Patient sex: M
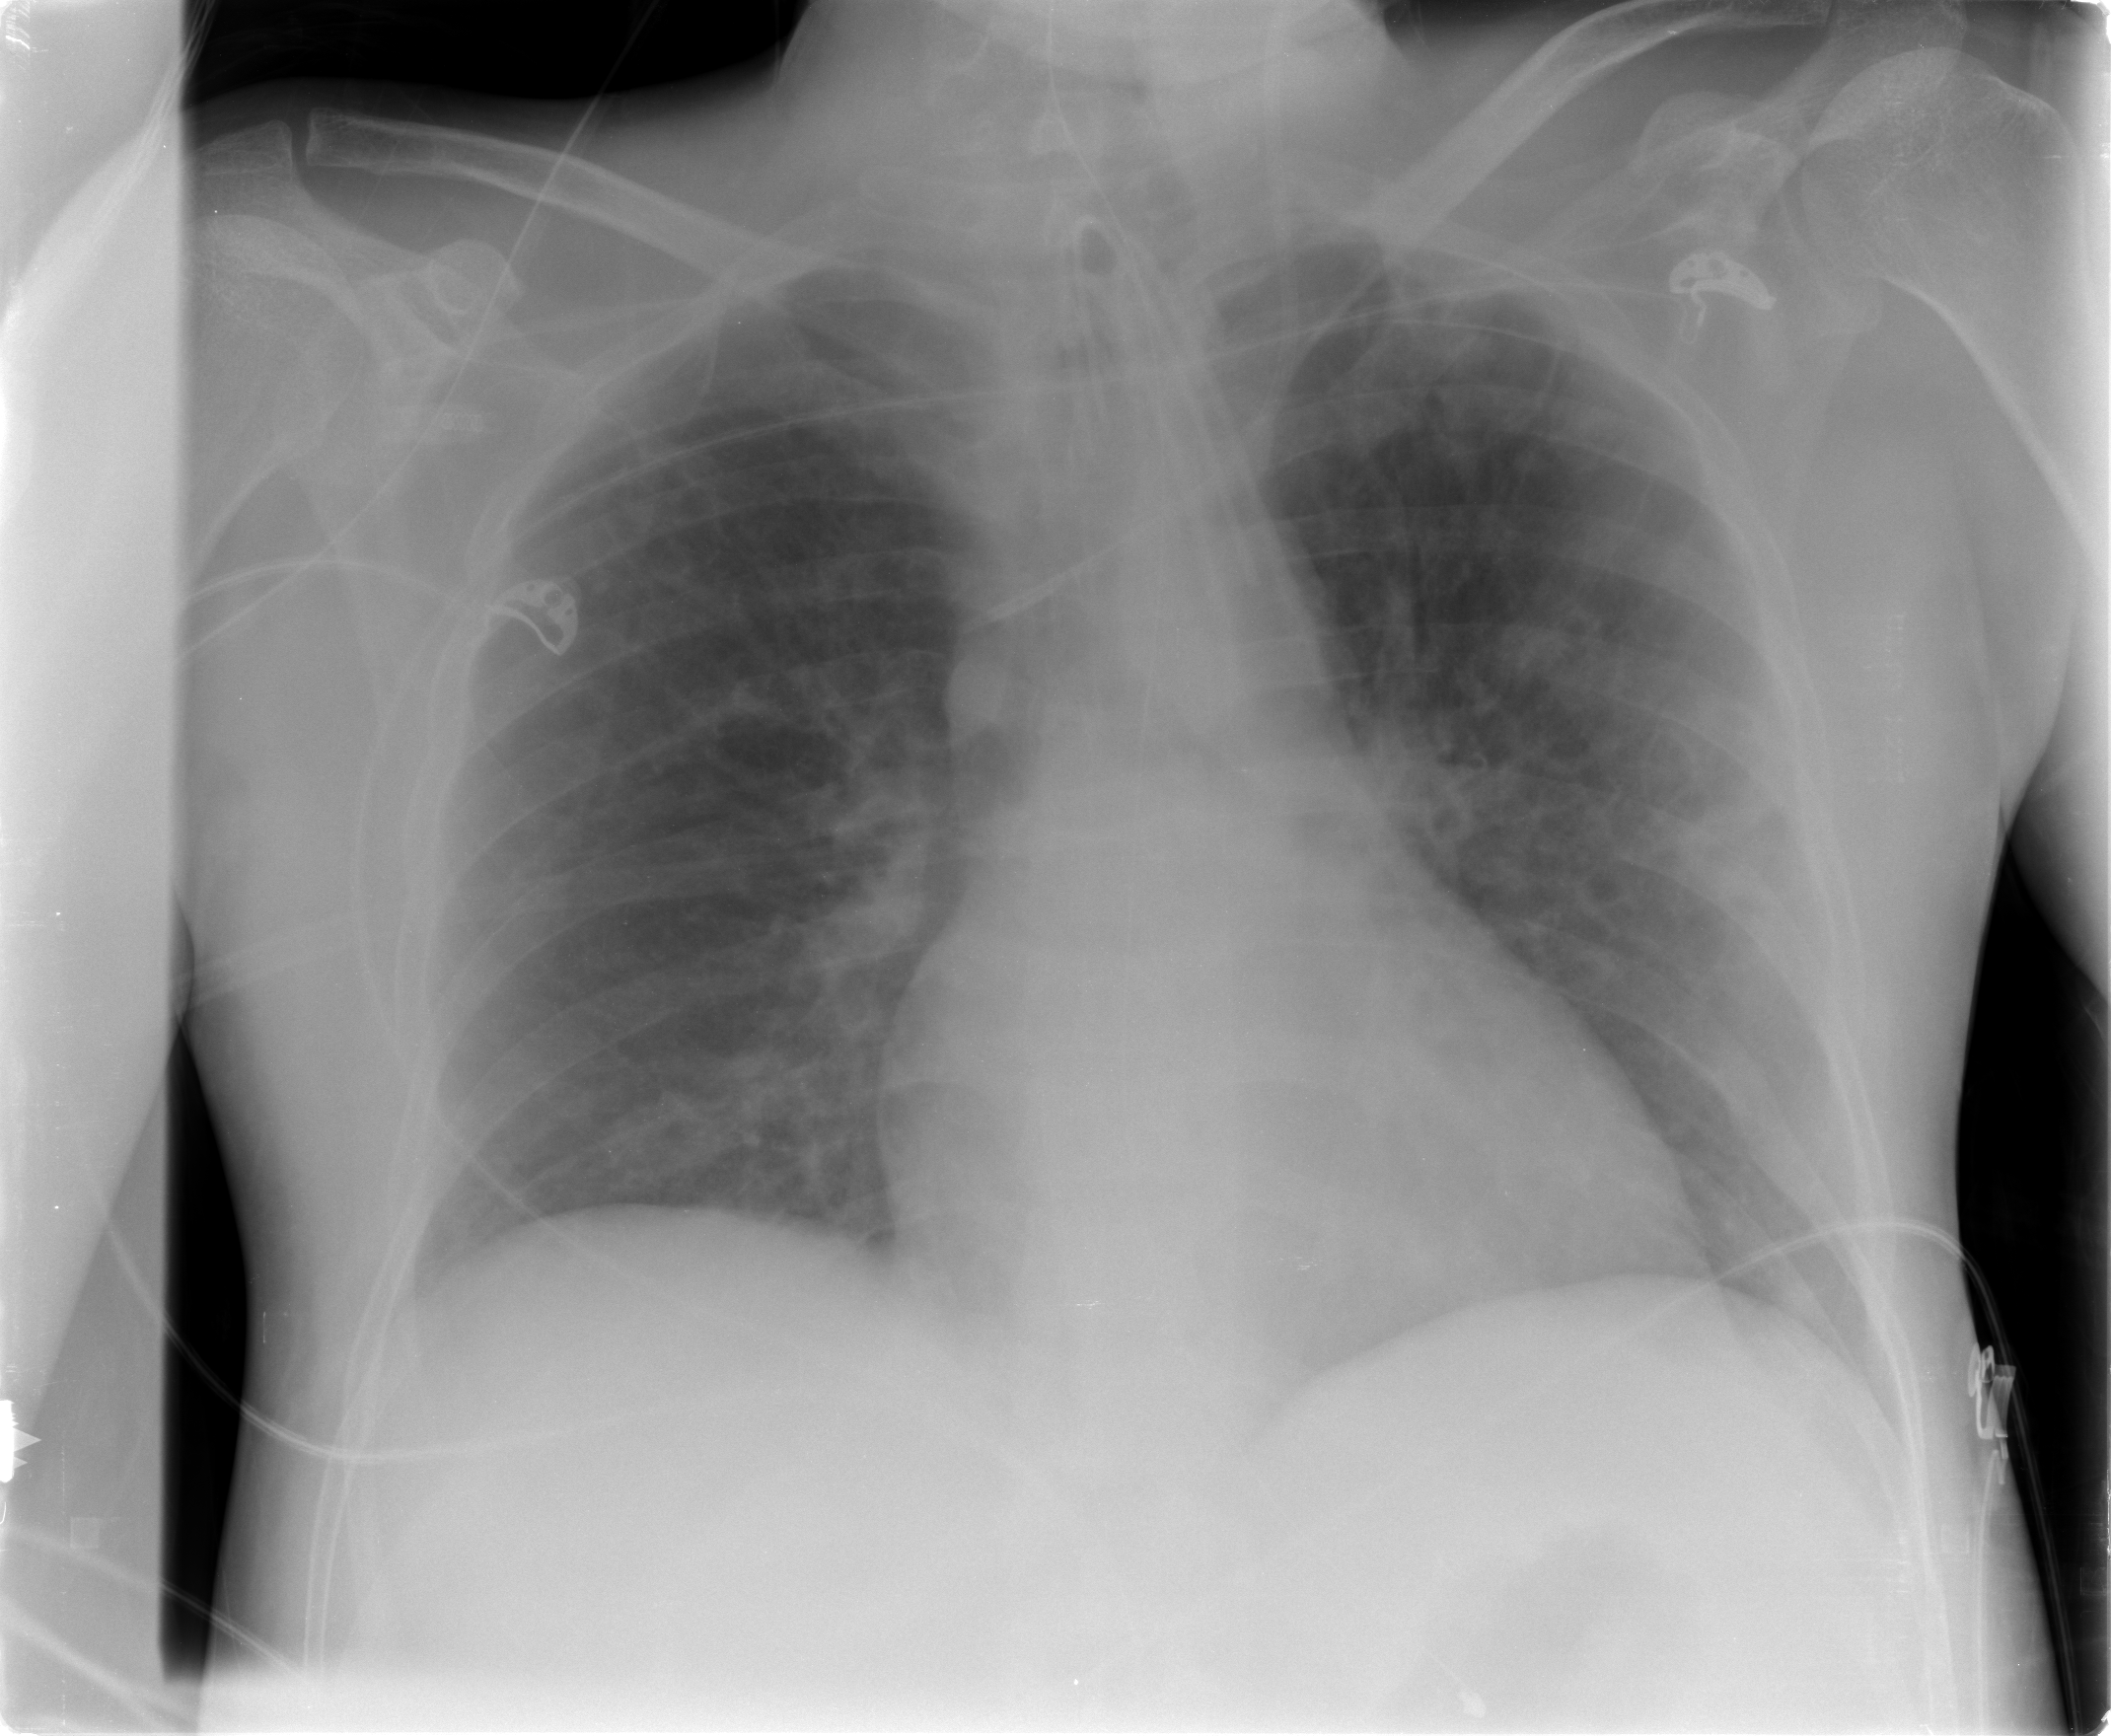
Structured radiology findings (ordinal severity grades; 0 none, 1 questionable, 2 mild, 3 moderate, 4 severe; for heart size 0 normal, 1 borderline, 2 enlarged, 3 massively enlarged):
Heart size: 0
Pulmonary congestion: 0
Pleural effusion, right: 0
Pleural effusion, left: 0
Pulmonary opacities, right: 0
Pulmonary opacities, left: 1
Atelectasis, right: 0
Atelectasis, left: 2